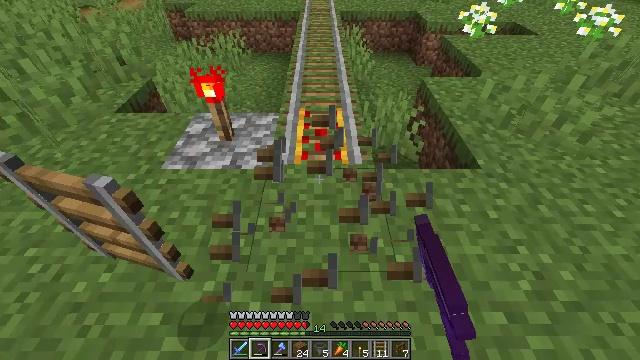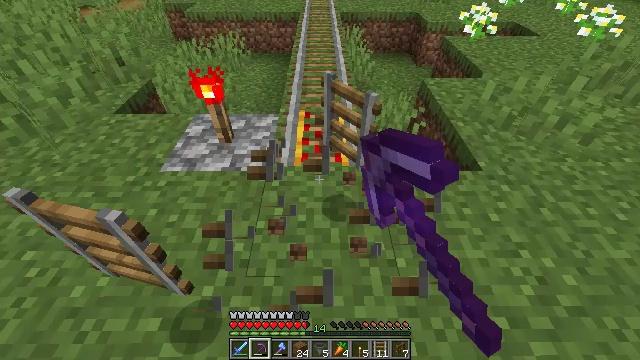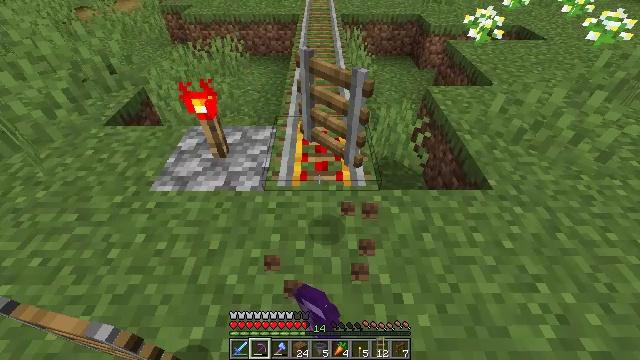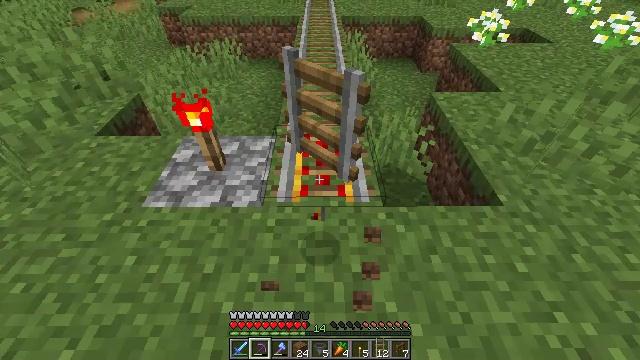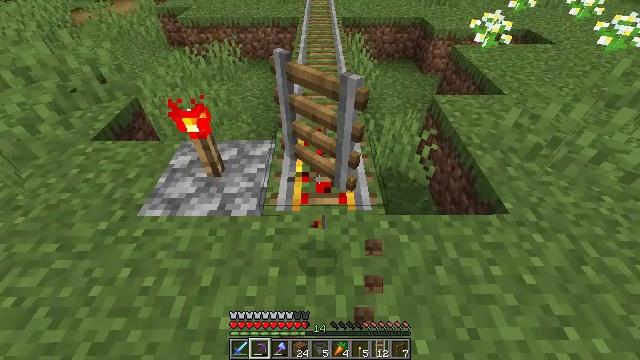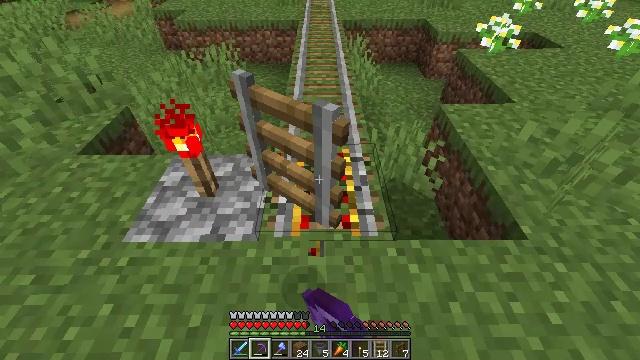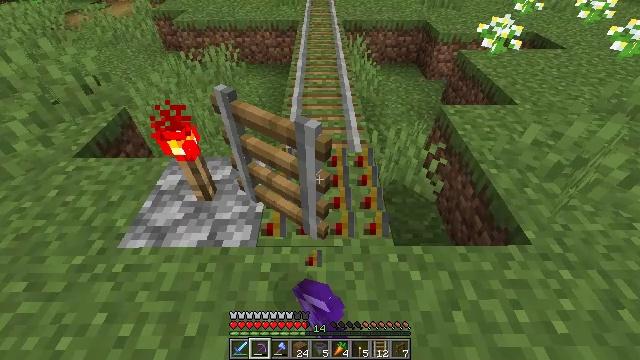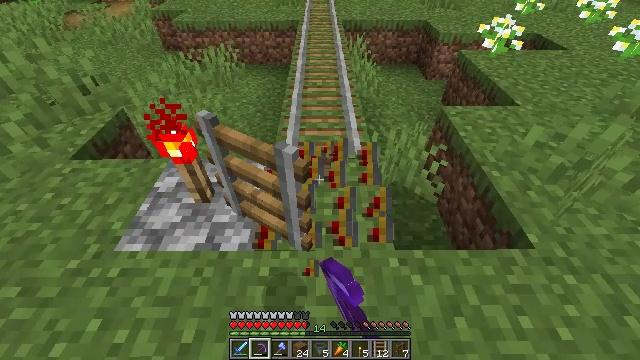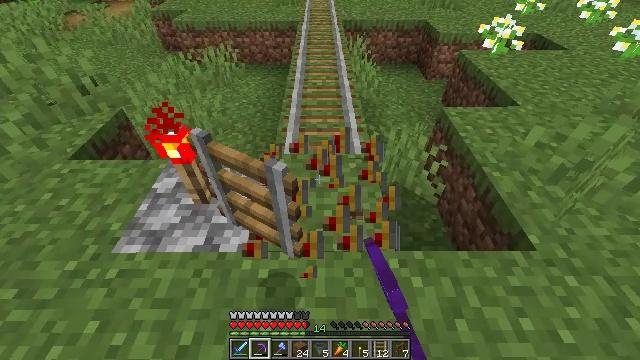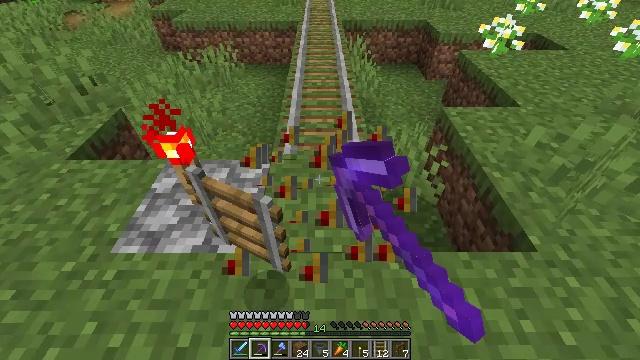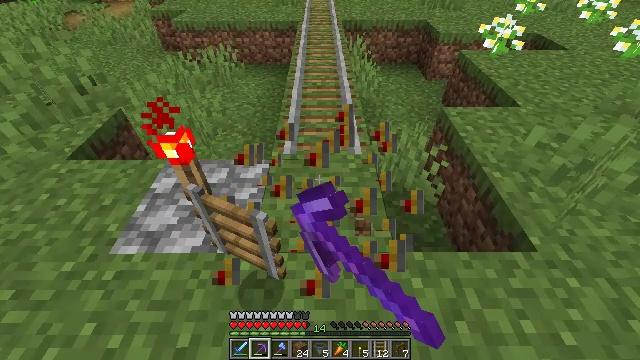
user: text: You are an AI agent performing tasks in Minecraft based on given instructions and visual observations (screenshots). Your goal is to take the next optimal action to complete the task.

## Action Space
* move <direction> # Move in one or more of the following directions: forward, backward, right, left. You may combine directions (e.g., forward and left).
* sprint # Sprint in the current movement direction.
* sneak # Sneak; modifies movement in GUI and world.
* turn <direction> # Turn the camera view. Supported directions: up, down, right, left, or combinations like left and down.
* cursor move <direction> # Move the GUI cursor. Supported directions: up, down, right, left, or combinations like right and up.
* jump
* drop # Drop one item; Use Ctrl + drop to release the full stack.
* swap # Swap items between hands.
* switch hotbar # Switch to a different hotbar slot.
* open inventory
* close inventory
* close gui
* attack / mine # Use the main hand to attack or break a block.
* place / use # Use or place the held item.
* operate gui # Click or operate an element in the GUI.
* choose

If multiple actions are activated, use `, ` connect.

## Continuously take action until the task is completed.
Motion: motion action
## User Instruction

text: Mine the powered rail from the track.
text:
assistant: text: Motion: move forward, attack / mine
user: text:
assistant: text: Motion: move forward, attack / mine
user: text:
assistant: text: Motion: move forward, attack / mine
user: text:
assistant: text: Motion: move forward, attack / mine
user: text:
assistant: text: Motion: attack / mine
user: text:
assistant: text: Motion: attack / mine
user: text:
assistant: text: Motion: attack / mine
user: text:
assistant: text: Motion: attack / mine
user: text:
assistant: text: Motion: attack / mine
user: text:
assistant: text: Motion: attack / mine
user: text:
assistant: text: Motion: attack / mine